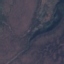
Land use / land cover class: HerbaceousVegetation